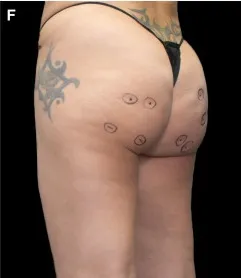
Case study 5. One year and 8 months following the initial procedure, the patient was treated with Targeted Verifiable Subcision (TVS) in the buttocks and posterior thighs (markings are shown in, D-F).
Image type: medical_photograph (skin_photograph)